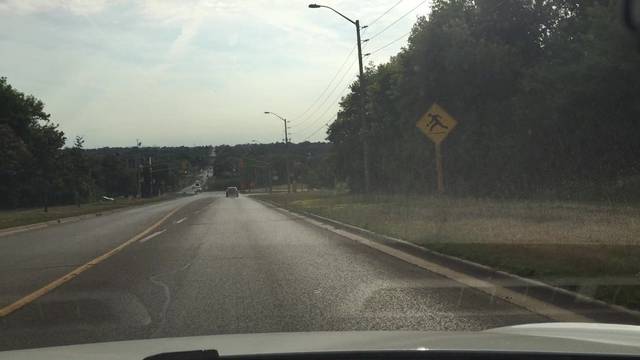
Region: Canada
Coordinates: 43.89, -78.812